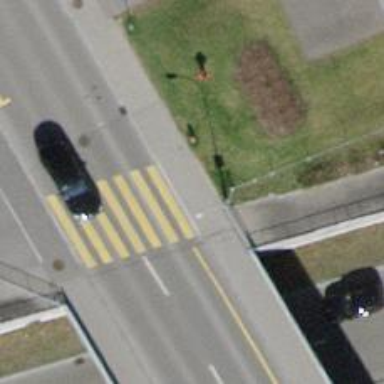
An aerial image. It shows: Marked asphalt footway with crossing markings.